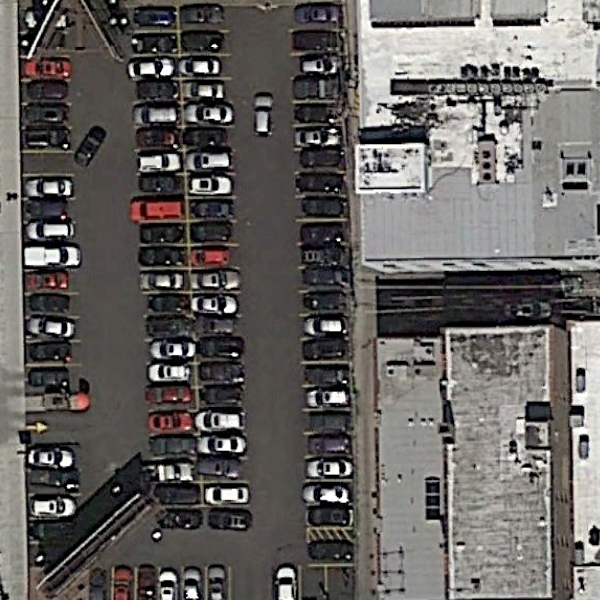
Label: Parking